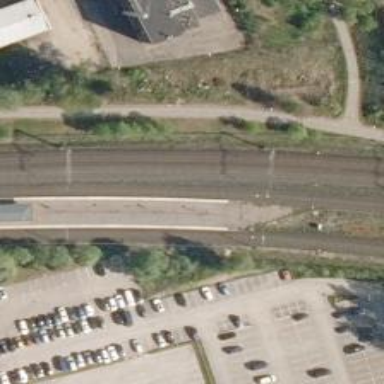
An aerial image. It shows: Railway track with continuous electrified contact line.